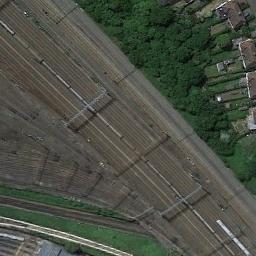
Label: railway